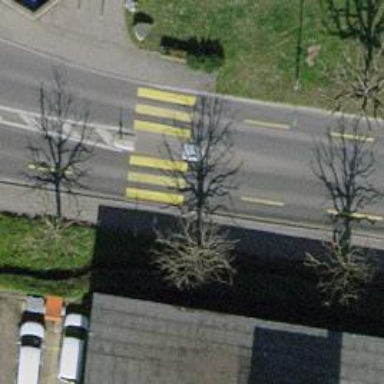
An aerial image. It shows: Asphalt sidewalk with zebra crossing. There is crossing island on the sidewalk.